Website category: book
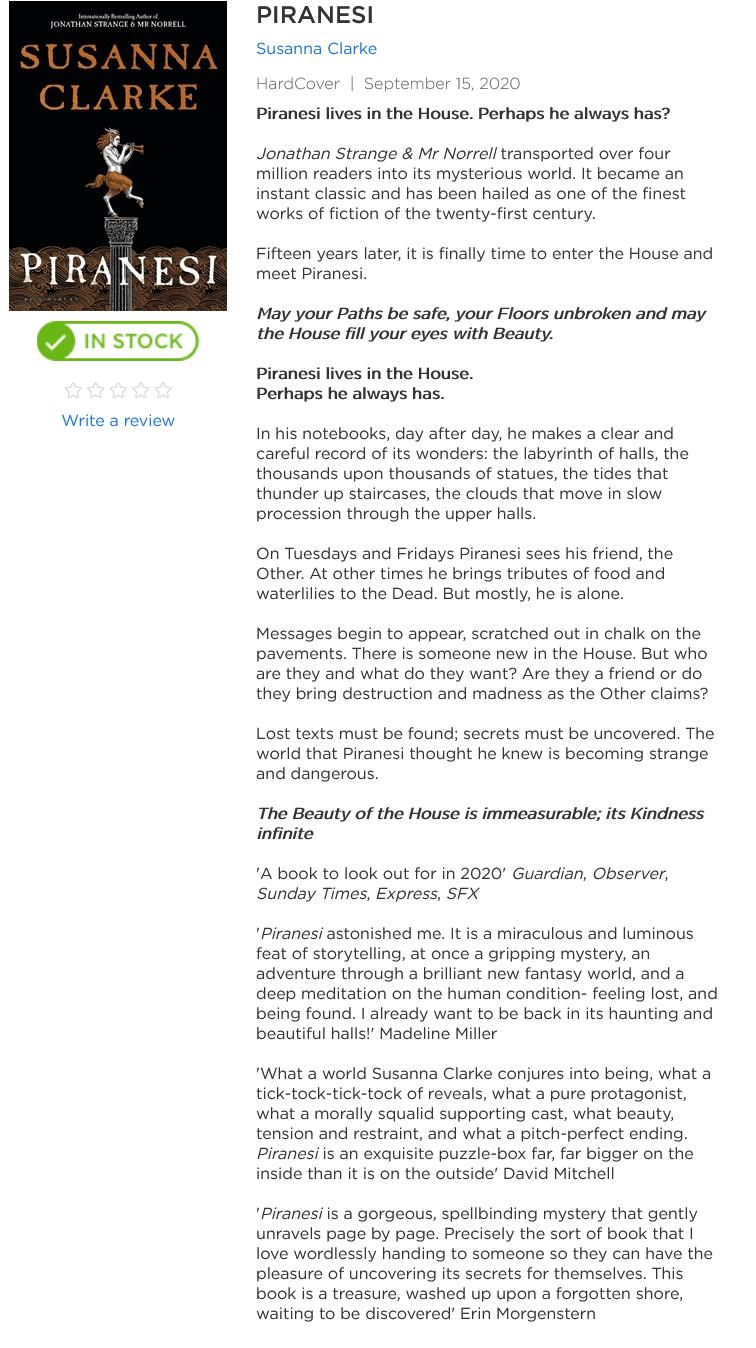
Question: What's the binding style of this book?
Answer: HardCover

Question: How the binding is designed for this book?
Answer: HardCover

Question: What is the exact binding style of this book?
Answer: HardCover

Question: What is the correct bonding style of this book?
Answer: HardCover

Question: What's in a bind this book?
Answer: HardCover

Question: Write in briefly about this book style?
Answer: HardCover

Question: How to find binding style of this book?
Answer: HardCover

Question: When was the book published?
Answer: September 15, 2020

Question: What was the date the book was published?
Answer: September 15, 2020

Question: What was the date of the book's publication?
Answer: September 15, 2020

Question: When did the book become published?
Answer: September 15, 2020

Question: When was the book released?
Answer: September 15, 2020

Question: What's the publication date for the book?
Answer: September 15, 2020